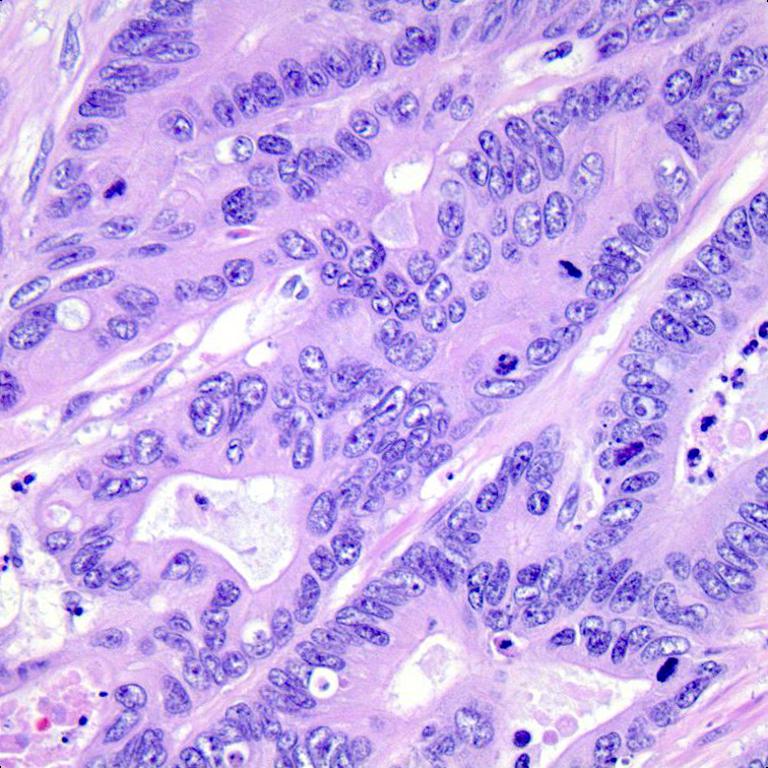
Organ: colon
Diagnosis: adenocarcinomas